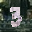
Label: 3